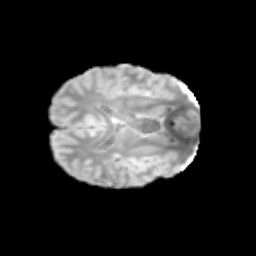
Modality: T2w
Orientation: axial
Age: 13
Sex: male
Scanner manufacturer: siemens
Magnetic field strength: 3 T
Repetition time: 3.8 s
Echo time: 0.07 s